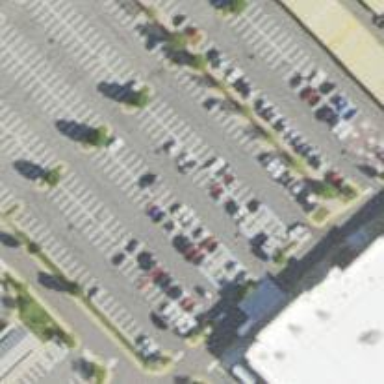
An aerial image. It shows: Parking space is available.